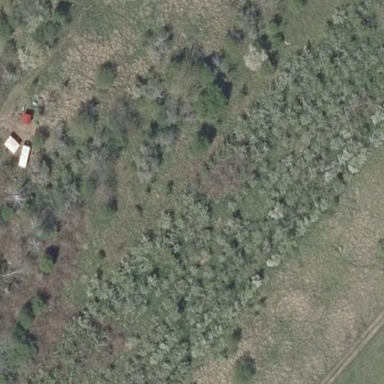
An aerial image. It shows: Orchard.